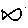
Label: fish